Field crop: maize
Growth stage: 2
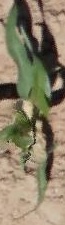
Species: maize